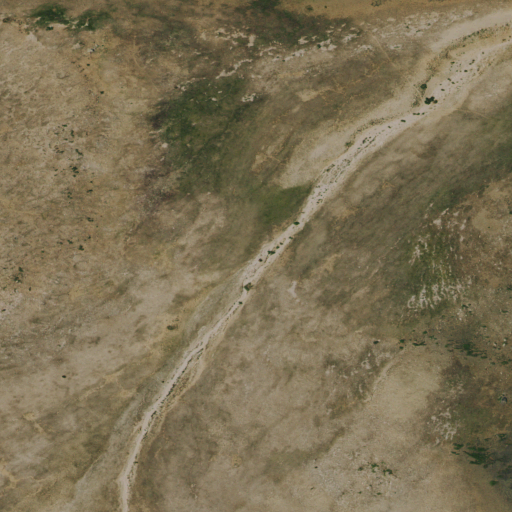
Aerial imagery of bench in Nevada named The Table containing shrub, grassland, herbaceous wetlands, and evergreen forest